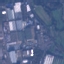
Label: Industrial